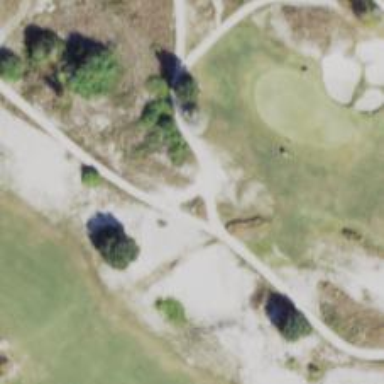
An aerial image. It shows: Path for both roads and golfers.